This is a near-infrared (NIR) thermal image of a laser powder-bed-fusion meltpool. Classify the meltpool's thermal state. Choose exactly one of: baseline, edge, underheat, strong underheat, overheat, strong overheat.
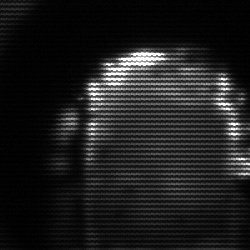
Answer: baseline